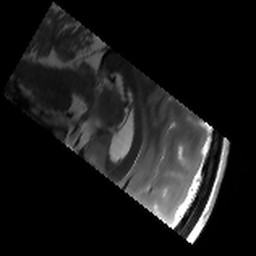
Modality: T2w
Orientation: sagittal
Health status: healthy
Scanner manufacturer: siemens
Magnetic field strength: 3 T
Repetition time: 8.02 s
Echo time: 0.08 s